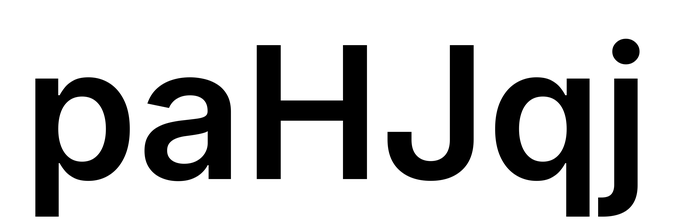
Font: Inter_SemiBold